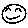
Label: smiley face